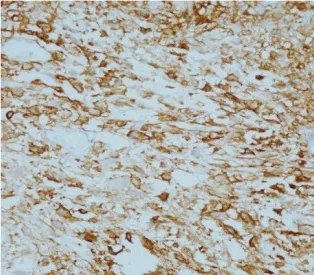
(B) Tumor cells express Carbonic Anhydrase 9. DAB 200x.
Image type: pathology (immunostaining)